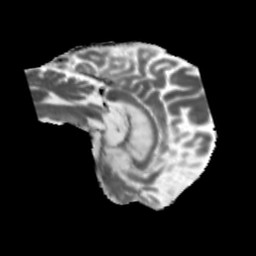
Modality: MD
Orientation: sagittal
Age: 60
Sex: male
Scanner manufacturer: siemens
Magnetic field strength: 3 T
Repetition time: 5.47 s
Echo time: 0.0854 s